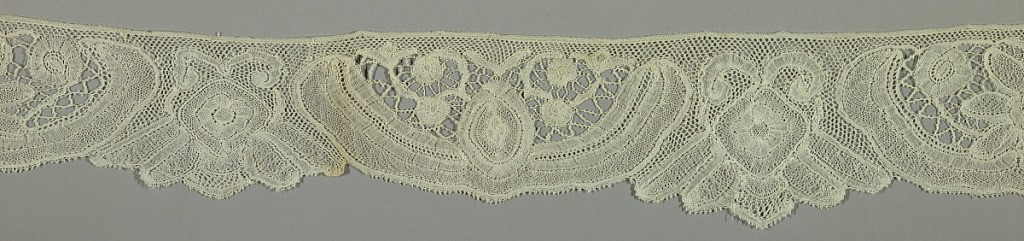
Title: Border
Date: early 18th century
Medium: Technique: bobbin lace
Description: Bobbin lace border, symmetrical plant forms; early 18th century Brabant